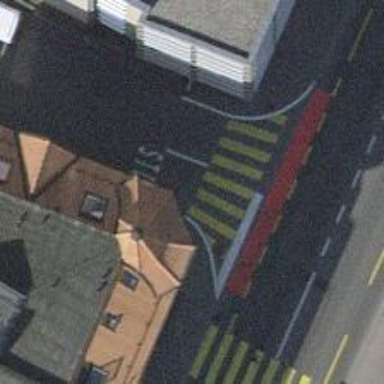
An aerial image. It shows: Marked road crossing.